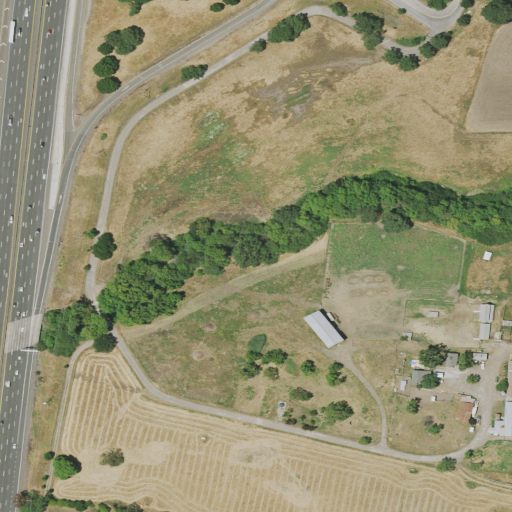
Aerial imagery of valley in California named Gallinas Valley containing grassland, low intensity development, medium intensity development, open development, high intensity development, and barren land